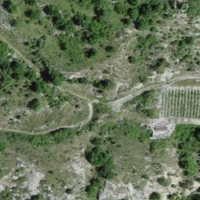
EUNIS habitat code: 48
Species observed at this site:
Brenthis daphne
Lysandra coridon
Lanius collurio
Sylvia atricapilla
Melanargia galathea